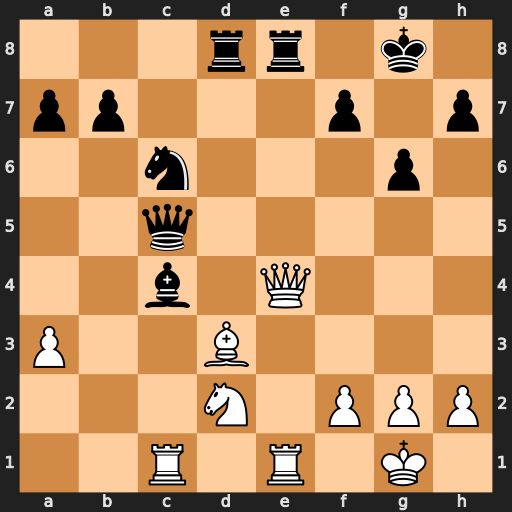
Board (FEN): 3rr1k1/pp3p1p/2n3p1/2q5/2b1Q3/P2B4/3N1PPP/2R1R1K1
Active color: w
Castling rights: -
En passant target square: -
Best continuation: Qxe8+ Rxe8 Rxe8+